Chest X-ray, PA view. Patient: 45 years old, sex F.
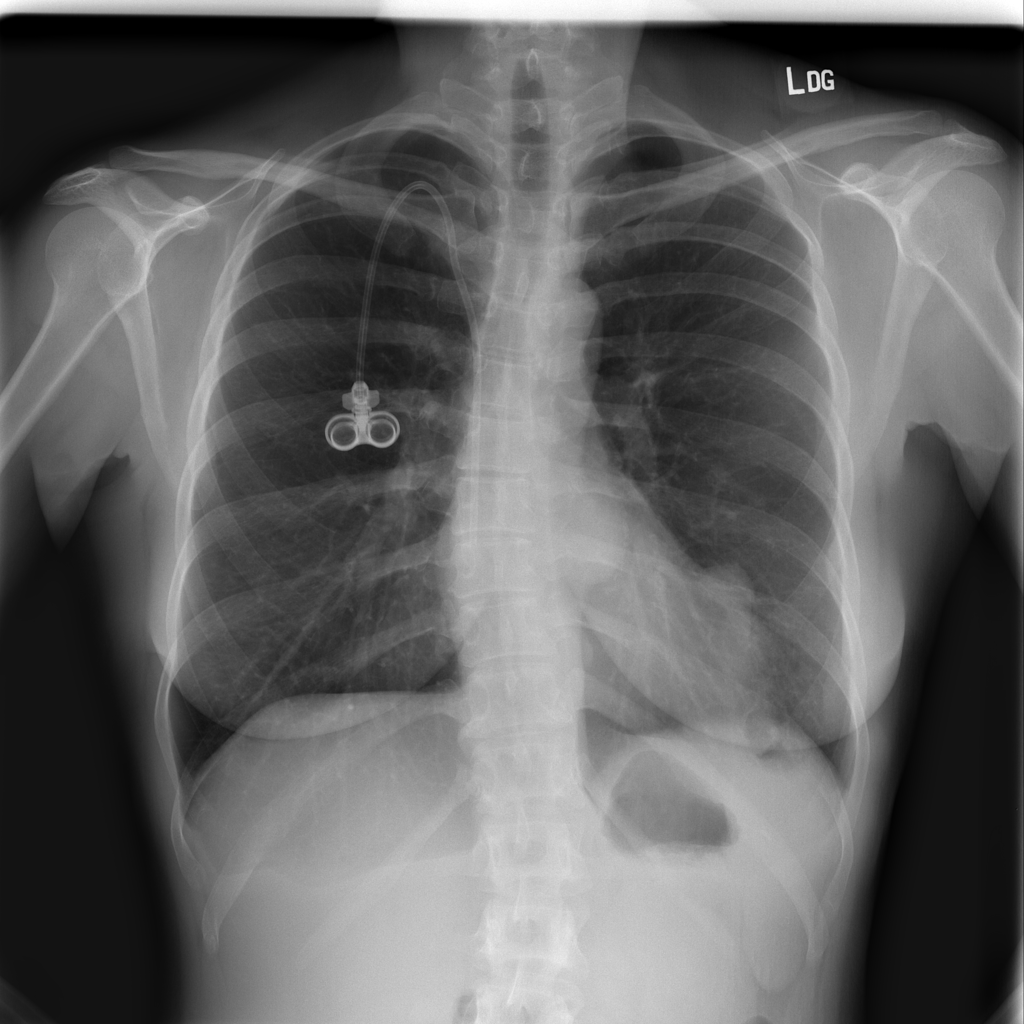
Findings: No Finding